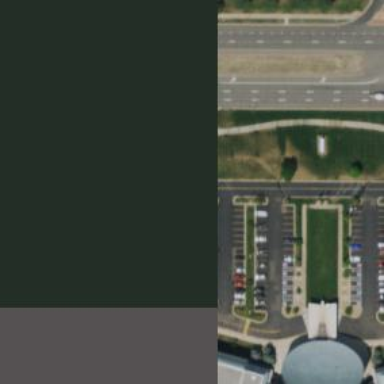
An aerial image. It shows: Parking space.